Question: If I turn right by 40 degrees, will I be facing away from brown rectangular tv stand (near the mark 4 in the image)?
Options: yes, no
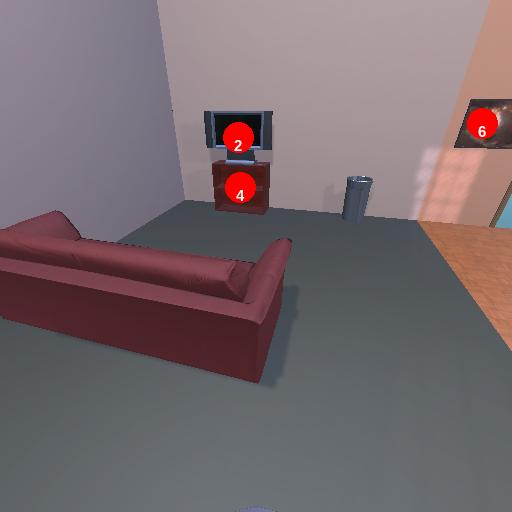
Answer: yes